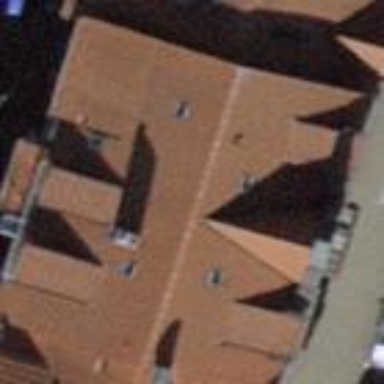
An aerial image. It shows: Terrace building.